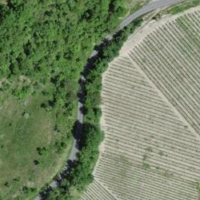
EUNIS habitat code: 40
Species observed at this site:
Orchis militaris